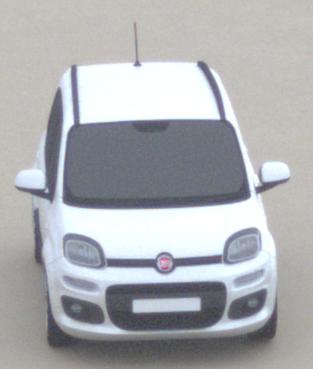
Make: Fiat
Model: Panda 1.2 8V
Detailed model: Panda (312)
Model produced from: 2013/02
Model produced until: 2013/12
Doors: 5
Color: white
Road condition: dry road
Daytime: morning or afternoon
Contrast: low contrast